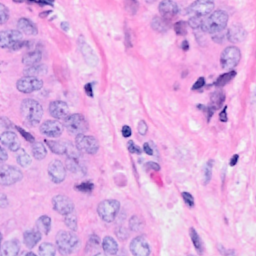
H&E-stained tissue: Breast